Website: bh-photo
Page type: store-pickup
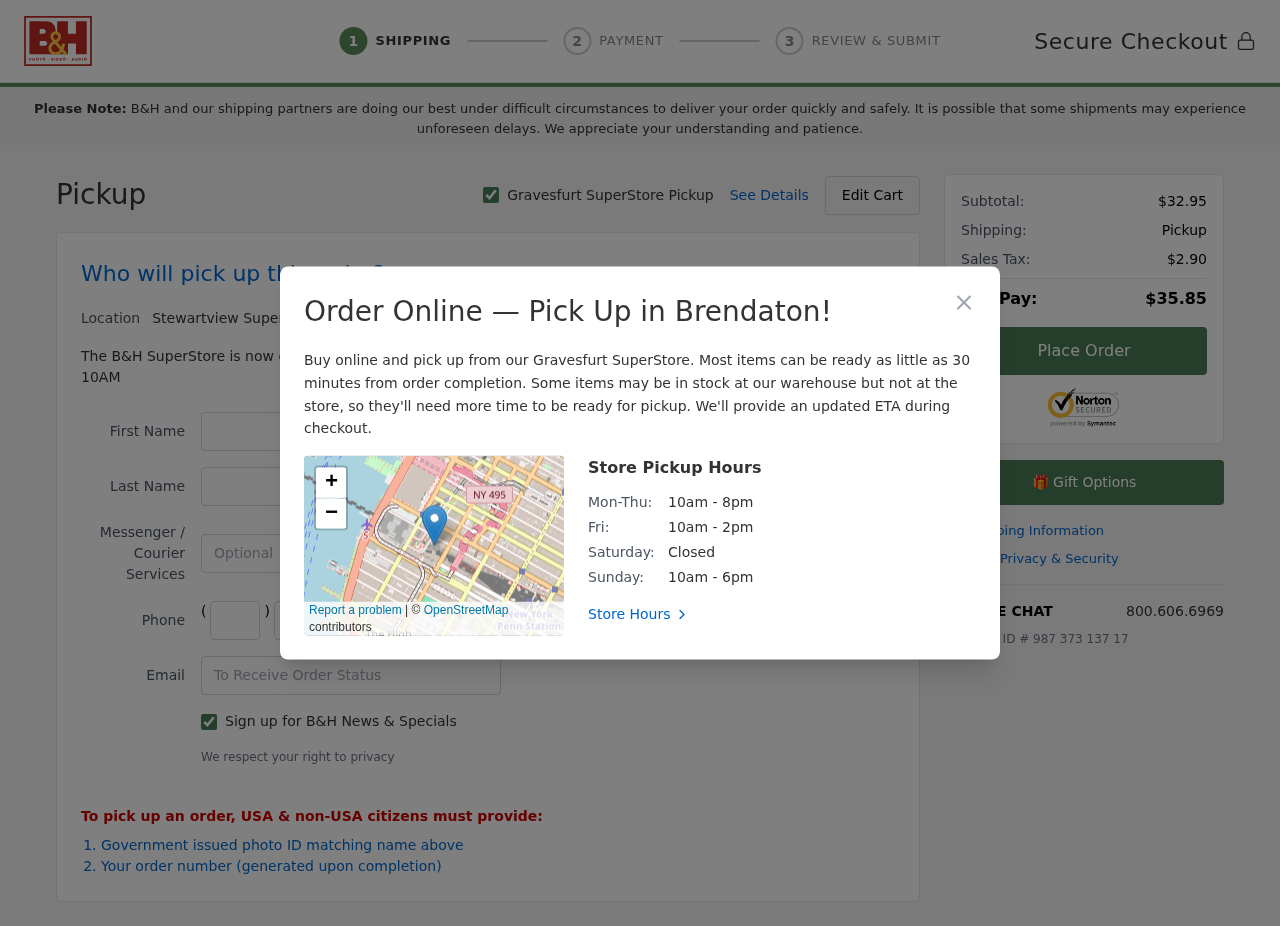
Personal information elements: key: PII_CITY
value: Gravesfurt
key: PII_CITY2
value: Stewartview
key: PII_CITY3
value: Brendaton
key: PII_EMAIL
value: kimberlywebb@yahoo.com
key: PII_FIRSTNAME
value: Kimberly
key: PII_LASTNAME
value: Webb
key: PII_PHONE_AREA
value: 583
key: PII_PHONE_PREFIX
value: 650
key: PII_PHONE_SUFFIX
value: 5970
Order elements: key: ORDER_SUBTOTAL
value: $32.95
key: ORDER_TAX
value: $2.90
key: ORDER_TOTAL
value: $35.85
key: ORDER_ID
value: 987 373 137 17